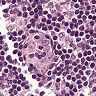
Metastatic tissue present: no